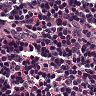
Metastatic tissue present: no